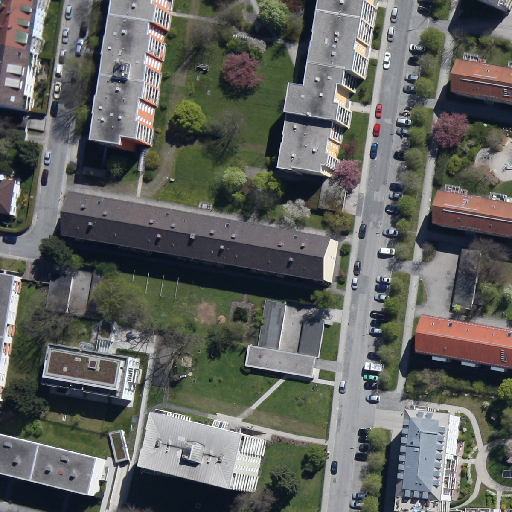
Referring expression: vehicle in the parking area